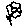
Label: flower